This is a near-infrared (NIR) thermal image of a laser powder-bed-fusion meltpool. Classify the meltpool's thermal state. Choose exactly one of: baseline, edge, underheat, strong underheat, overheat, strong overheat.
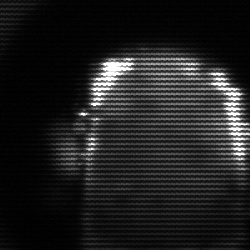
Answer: baseline